Field crop: tomato
Growth stage: 1
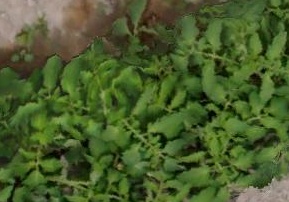
Species: tomato